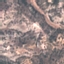
Land use / land cover class: HerbaceousVegetation